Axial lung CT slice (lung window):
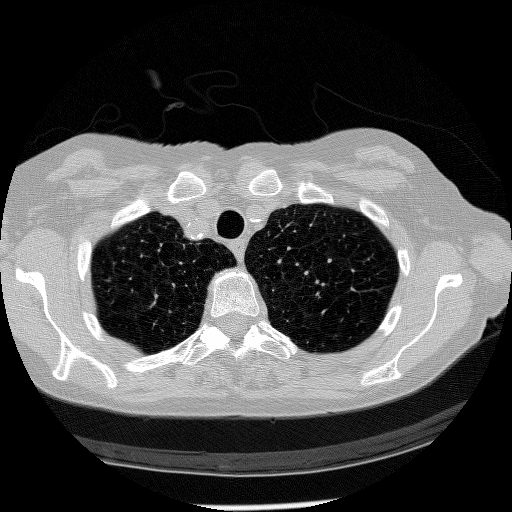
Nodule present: no